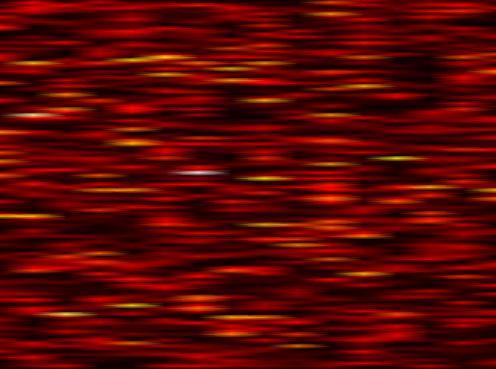
Label: FOFDM